【题型】解答题　【知识点】解析几何　【难度】hard
如图所示，在平面直角坐标系中，椭圆 $\Gamma: \frac{x^2}{2} + y^2 = 1$ 的左、右焦点分别为 $F_1$、$F_2$，设 $P$ 是第一象限内 $\Gamma$ 上的一点，$PF_1$、$PF_2$ 的延长线分别交 $\Gamma$ 于点 $Q_1$、$Q_2$。

(1) 求 $\triangle PF_1Q_2$ 的周长；

(2) 求 $\triangle PF_1Q_2$ 面积的取值范围；

(3) 求 $S_{\triangle PF_1Q_2} - S_{\triangle PF_2Q_1}$ 的最大值。

\vspace{1em} % 题目与答案间空行
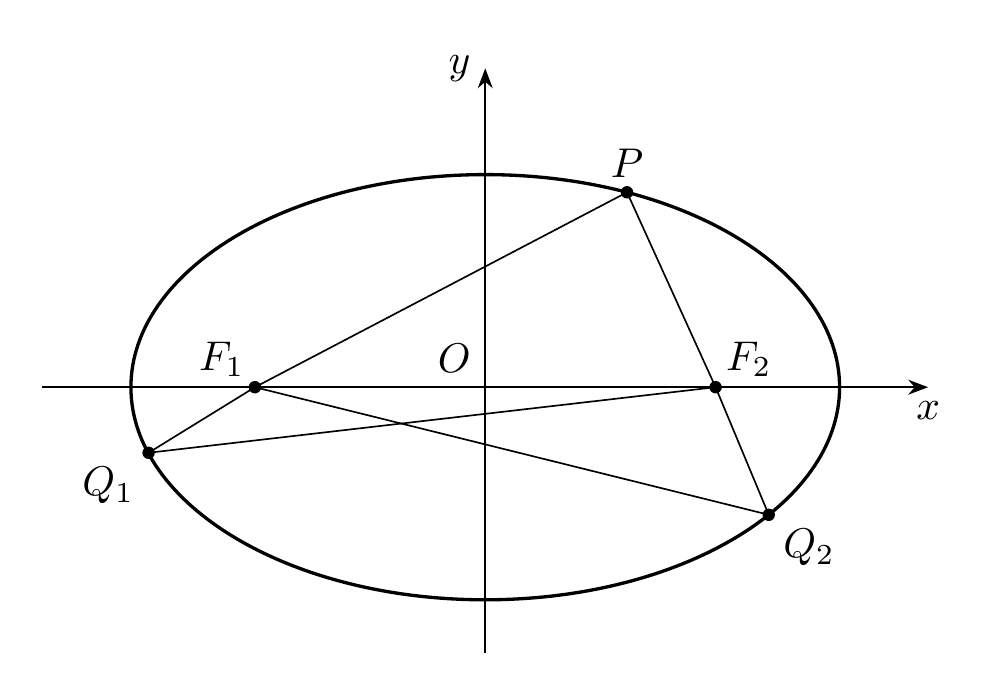
【解答】
【答案】(1) $4\sqrt{2}$；(2) $(0,\sqrt{2}]$；(3) $\frac{2\sqrt{2}}{3}$。

\vspace{0.5em}
【知识点】椭圆定义及辨析、椭圆中三角形（四边形）的面积、根据韦达定理求参数。

\vspace{0.5em}
【分析】
(1) 根据题意，由椭圆的定义即可得到 $\triangle PQ_2F_1$ 的周长为 $4a$，从而得到结果；

(2) 根据题意，联立直线 $PQ_2$ 与椭圆方程，结合韦达定理与弦长公式代入计算，即可得到结果；

(3) 根据题意，联立直线 $F_1P$ 的方程与椭圆方程，代入计算，即可得到点 $Q_1$ 的坐标，同理可得点 $Q_2$ 的坐标，然后表示出 $S_{\triangle PF_1Q_2} - S_{\triangle PF_2Q_1}$，结合基本不等式即可得到结果。

\vspace{0.5em}
【详解】
(1) $\because F_1,F_2$ 为椭圆 $C$ 的两焦点，且 $P,Q_2$ 为椭圆上的点，

$\therefore PF_1 + PF_2 = Q_2F_1 + Q_2F_2 = 2a$，从而 $\triangle PQ_2F_1$ 的周长为 $4a$。

由题意，得 $4a = 4\sqrt{2}$，即 $\triangle PF_1Q_2$ 的周长为 $4\sqrt{2}$。

\vspace{0.5em}
% 分隔线，匹配图片格式
\vspace{0.5em}

(2) 由题意可设过 $PQ_2$ 的直线方程为 $x = my + 1$，$P(x_0,y_0)$，$Q_2(x_2,y_2)$，$(x_0 > 0,y_0 > 0)$。

联立
\[
\begin{cases}
x = my + 1 \\
x^2 + 2y^2 = 2
\end{cases}
\]
消去 $x$ 得 $(m^2 + 2)y^2 + 2my - 1 = 0$，

因为直线 $PQ_2$ 所过定点 $(1,0)$ 在椭圆内，则直线与椭圆必有两交点，

则 $y_0 + y_2 = -\frac{2m}{m^2 + 2}$，$y_0 \cdot y_2 = -\frac{1}{m^2 + 2}$，

所以
\[
|y_0 - y_2| = \sqrt{\left(\frac{2m}{m^2 + 2}\right)^2 + \frac{4}{m^2 + 2}} = \sqrt{\frac{8}{m^2 + 2} - \frac{8}{(m^2 + 2)^2}},
\]

令 $t = \frac{1}{m^2 + 2}\ (0 < t \leq \frac{1}{2})$，
则 $|y_0 - y_2| = \sqrt{8(t - t^2)} \leq \sqrt{2}$（当 $t = \frac{1}{2}$ 时等号成立，即 $m = 0$ 时）。

所以 $S_{\triangle PF_1Q_2} = \frac{1}{2}|F_1F_2||y_0 - y_2| = \frac{1}{2} \times 2 \times |y_0 - y_2| = |y_0 - y_2| \leq \sqrt{2}$，
故 $\triangle PF_1Q_2$ 面积的取值范围为 $(0,\sqrt{2}]$。

\vspace{0.5em}

\vspace{0.5em}

(3) 设 $Q_1(x_1,y_1)$，直线 $F_1P$ 的方程为：$y = \frac{y_0}{x_0 + 1}(x + 1)$，将其代入椭圆 $\Gamma$ 的方程可得
\[
\frac{x^2}{2} + \frac{y_0^2}{(x_0 + 1)^2}(x + 1)^2 = 1,
\]
整理可得 $(2x_0 + 3)x^2 + 4y_0^2x - 3x_0^2 - 4x_0 = 0$，

则 $x_0x_1 = \frac{-3x_0^2 - 4x_0}{2x_0 + 3}$，得 $x_1 = -\frac{3x_0 + 4}{2x_0 + 3}$，$y_1 = \frac{y_0}{x_0 + 1}\left(-\frac{3x_0 + 4}{2x_0 + 3} + 1\right) = -\frac{y_0}{2x_0 + 3}$，

故 $Q_1\left(-\frac{3x_0 + 4}{2x_0 + 3}, -\frac{y_0}{2x_0 + 3}\right)$。

当 $x_0 \neq 1$ 时，直线 $F_2P$ 的方程为：$y = \frac{y_0}{x_0 - 1}(x - 1)$，将其代入椭圆方程并整理可得
\[
(-2x_0 + 3)x^2 - 4y_0^2x - 3x_0^2 + 4x_0 = 0,
\]
同理，可得 $Q_2\left(\frac{3x_0 - 4}{2x_0 - 3}, -\frac{y_0}{2x_0 - 3}\right)$，

所以
\[
S_{\triangle PF_1Q_2} - S_{\triangle PF_2Q_1} = \frac{1}{2} \times 2 \times (-y_2) - \frac{1}{2} \times 2 \times (-y_1)
\]
\[
= y_1 - y_2 = -\frac{y_0}{2x_0 + 3} - \frac{y_0}{2x_0 - 3} = \frac{8x_0y_0}{x_0^2 + 18y_0^2} = \frac{8}{\frac{x_0}{y_0} + \frac{18y_0}{x_0}} \leq \frac{8}{2\sqrt{\frac{x_0}{y_0} \cdot \frac{18y_0}{x_0}}} = \frac{2\sqrt{2}}{3},
\]
当且仅当 $x_0 = \frac{3\sqrt{5}}{5}$，$y_0 = \frac{\sqrt{10}}{10}$ 时，等号成立。

若 $PF_2 \perp x$ 轴时，易知 $P\left(1,\frac{\sqrt{2}}{2}\right)$，$y_1 = -\frac{\sqrt{2}}{10}$，$y_2 = -\frac{\sqrt{2}}{2}$，

此时 $S_{\triangle PF_1Q_2} - S_{\triangle PF_2Q_1} = y_1 - y_2 = -\frac{\sqrt{2}}{10} - \left(-\frac{\sqrt{2}}{2}\right) = \frac{2\sqrt{2}}{5}$，

综上，$S_{\triangle PF_1Q_1} - S_{\triangle PF_2Q_2}$ 的最大值为 $\frac{2\sqrt{2}}{3}$。

\vspace{0.5em}
【点睛】关键点点睛：本题主要考查了直线与椭圆相交问题，以及椭圆中三角形的面积问题，难度较大，解答本题的关键在于联立直线与椭圆方程，结合三角形的面积公式代入计算。